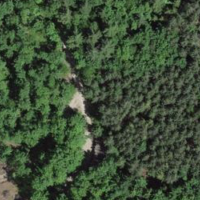
EUNIS habitat code: 41
Species observed at this site:
Melittis melissophyllum